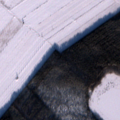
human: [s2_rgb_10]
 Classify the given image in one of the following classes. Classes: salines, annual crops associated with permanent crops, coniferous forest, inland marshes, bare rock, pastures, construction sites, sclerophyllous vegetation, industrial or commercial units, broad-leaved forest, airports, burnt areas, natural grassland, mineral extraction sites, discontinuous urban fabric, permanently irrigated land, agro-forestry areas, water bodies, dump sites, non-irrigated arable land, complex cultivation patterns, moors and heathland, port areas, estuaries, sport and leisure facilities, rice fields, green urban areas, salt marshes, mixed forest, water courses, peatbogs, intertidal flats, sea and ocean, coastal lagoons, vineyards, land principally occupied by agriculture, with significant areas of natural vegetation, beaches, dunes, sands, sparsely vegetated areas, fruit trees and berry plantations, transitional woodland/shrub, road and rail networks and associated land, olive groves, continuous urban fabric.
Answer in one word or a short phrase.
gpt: non-irrigated arable land, coniferous forest, mixed forest, peatbogs